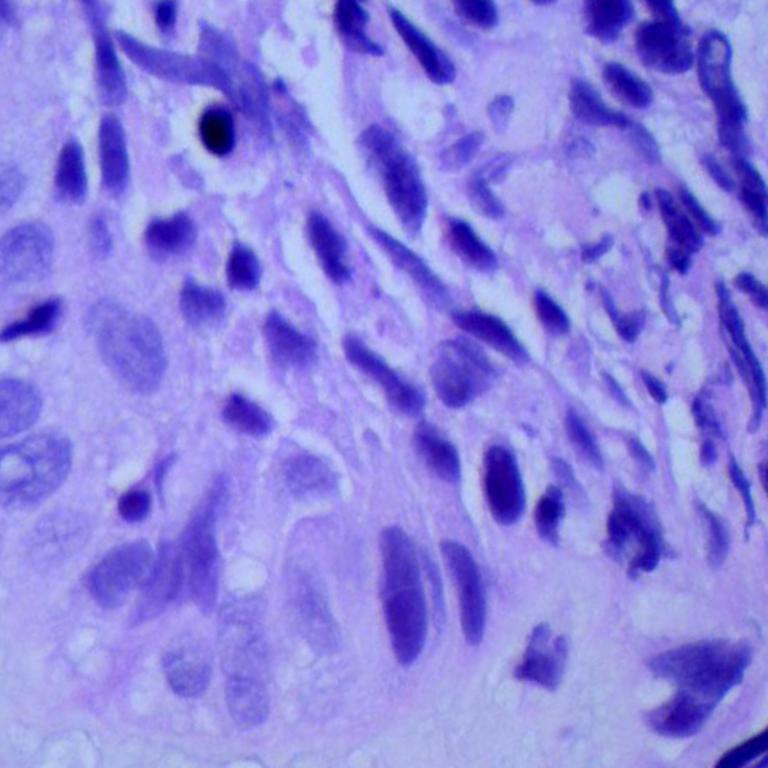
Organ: lung
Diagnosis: squamous carcinomas